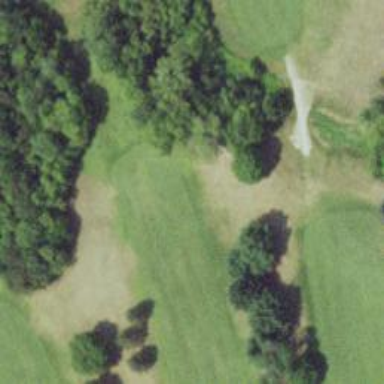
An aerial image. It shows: View of golf hole.